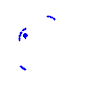
Particle: electron